Field crop: tomato
Growth stage: 1
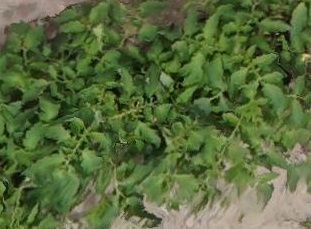
Species: tomato